Aerial crown-view tile of a tropical tree (Barro Colorado Island, Panama), acquired 20241112:
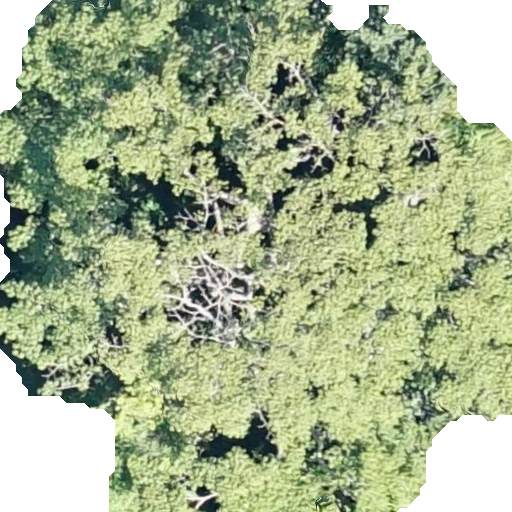
Species: Ceiba pentandra
GBIF accepted scientific name: Ceiba pentandra
Crown area: 388.734 m²